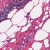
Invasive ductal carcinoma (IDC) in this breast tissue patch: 0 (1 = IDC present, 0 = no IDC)